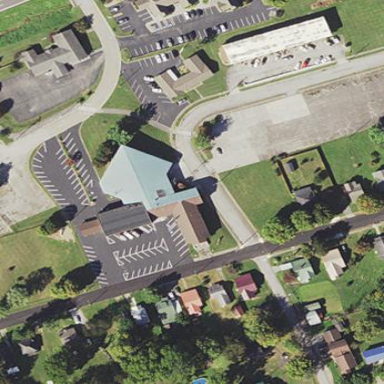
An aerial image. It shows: Building serving as place of worship.